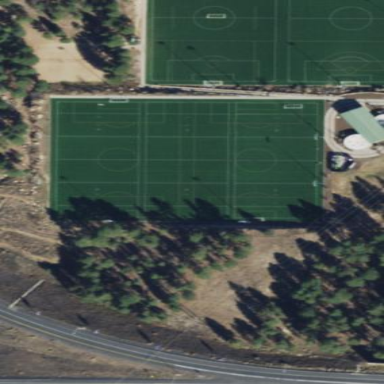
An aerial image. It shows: Multi-sport pitch for leisure activities.